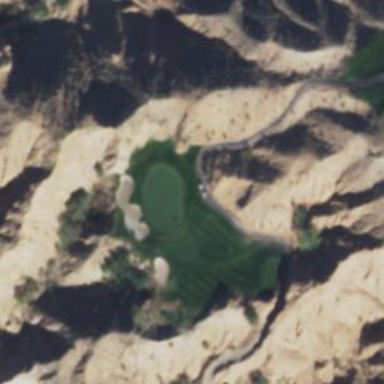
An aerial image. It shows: Golf hole.